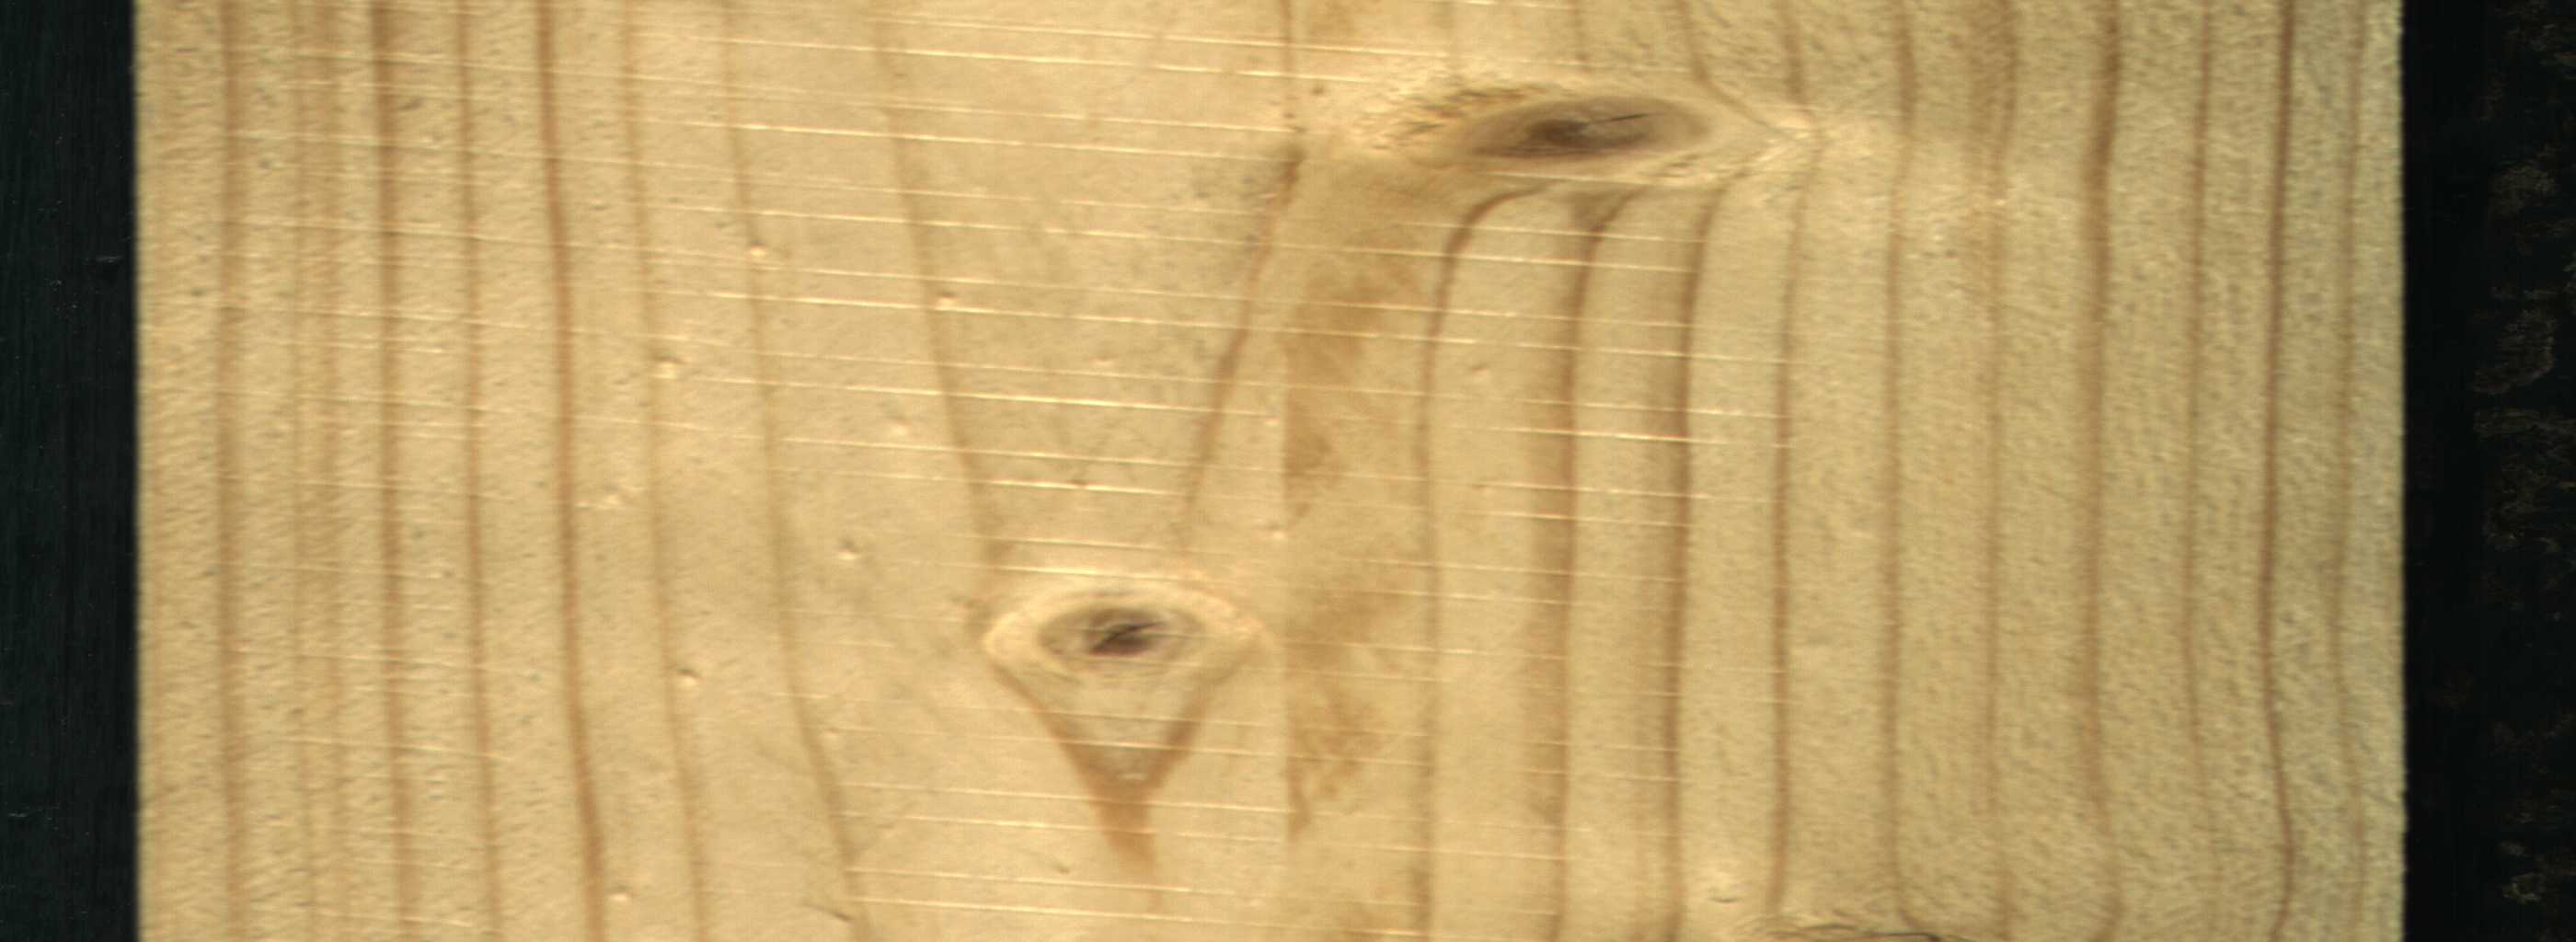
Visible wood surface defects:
Live_Knot
Live_Knot